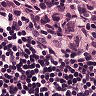
Metastatic tissue present: yes